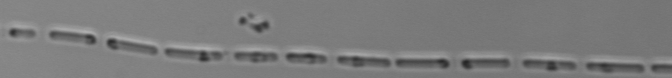
Label: Skeletonema